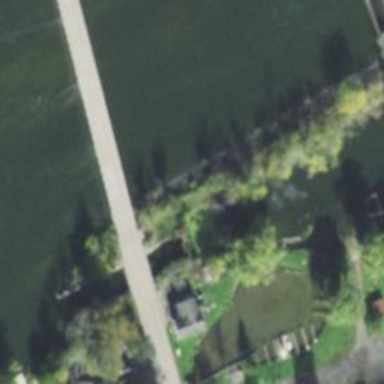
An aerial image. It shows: Lock gate along waterway.